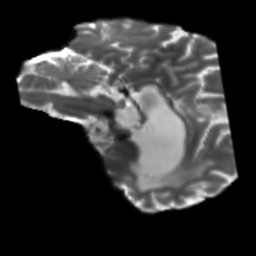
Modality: T2w
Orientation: sagittal
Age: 40
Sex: male
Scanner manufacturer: siemens
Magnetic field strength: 3 T
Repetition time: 5.25 s
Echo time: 0.08 s